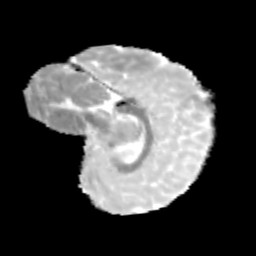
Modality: MD
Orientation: sagittal
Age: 10
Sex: female
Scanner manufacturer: siemens
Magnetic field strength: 3 T
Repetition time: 3.8 s
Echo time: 0.07 s